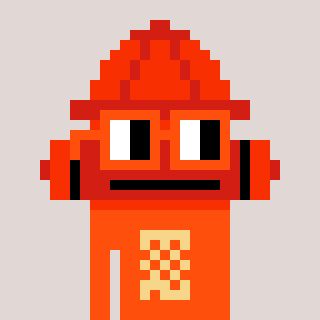
a pixel art character with square orange glasses, a fire hydrant-shaped head and a orange-colored body on a warm background